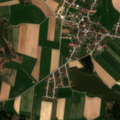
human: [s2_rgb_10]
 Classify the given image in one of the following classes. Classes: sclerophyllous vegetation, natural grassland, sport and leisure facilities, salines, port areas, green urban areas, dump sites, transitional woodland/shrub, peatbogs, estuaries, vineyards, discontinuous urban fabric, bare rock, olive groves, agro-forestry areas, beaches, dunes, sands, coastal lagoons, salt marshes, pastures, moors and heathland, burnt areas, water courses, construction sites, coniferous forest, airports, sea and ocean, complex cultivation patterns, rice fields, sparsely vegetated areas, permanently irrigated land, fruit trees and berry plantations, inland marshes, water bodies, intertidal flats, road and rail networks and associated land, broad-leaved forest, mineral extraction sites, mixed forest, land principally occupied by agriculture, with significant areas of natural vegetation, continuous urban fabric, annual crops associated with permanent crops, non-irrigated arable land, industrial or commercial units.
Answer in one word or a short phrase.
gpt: discontinuous urban fabric, non-irrigated arable land, pastures, coniferous forest